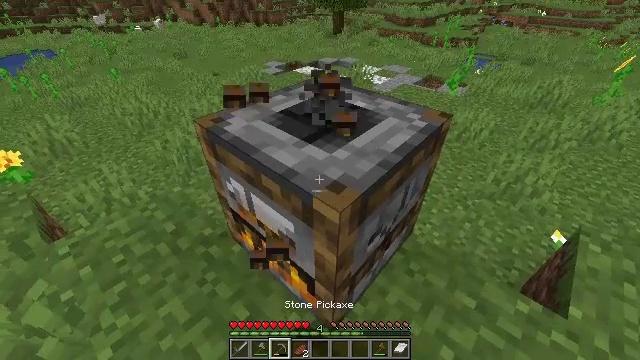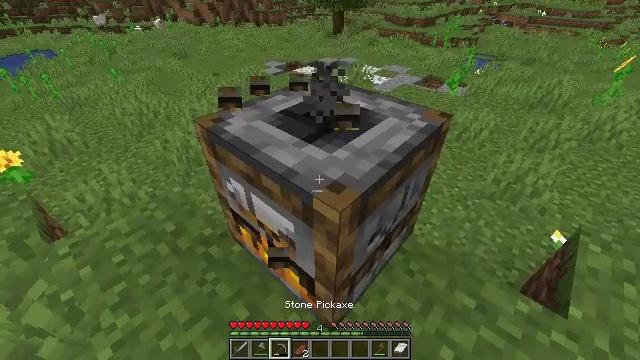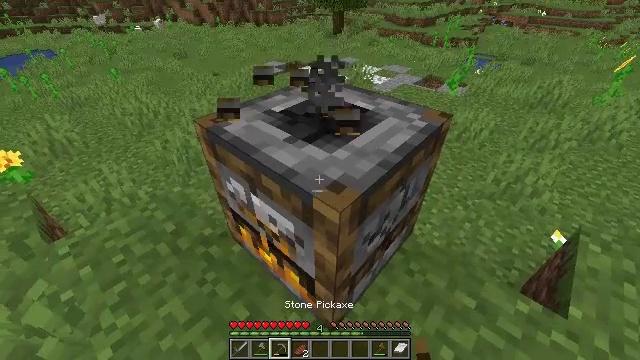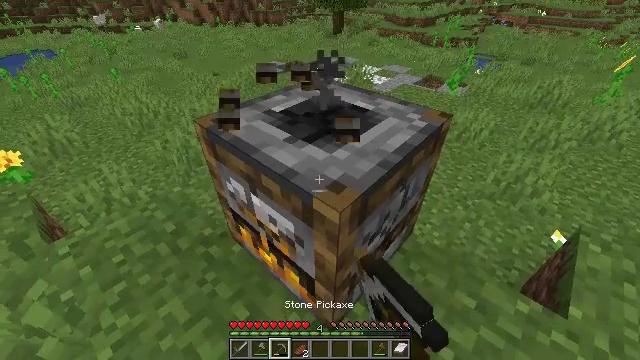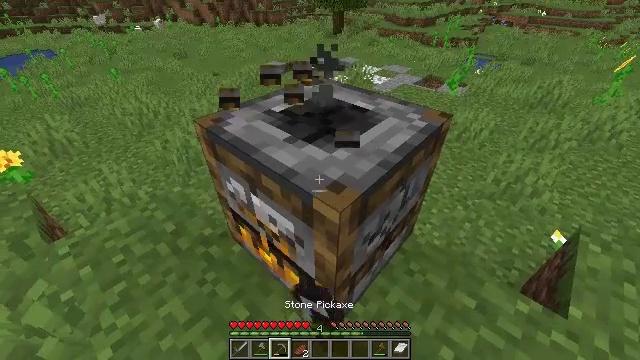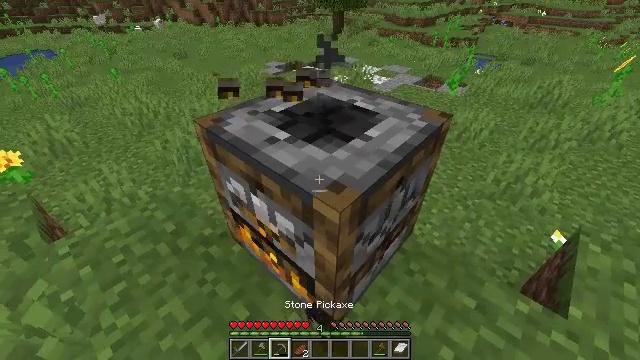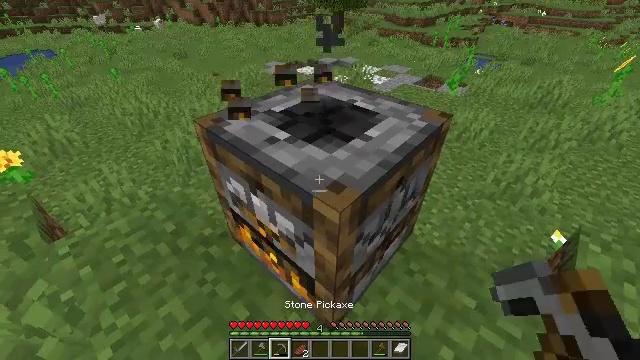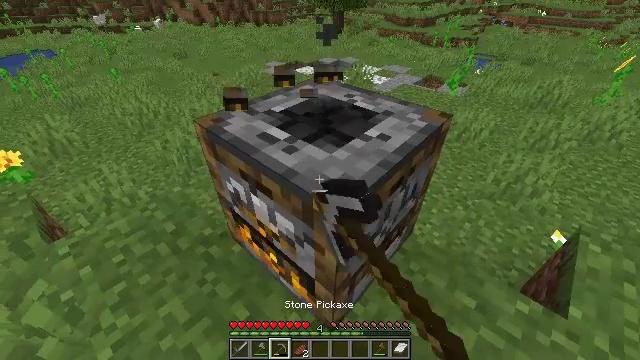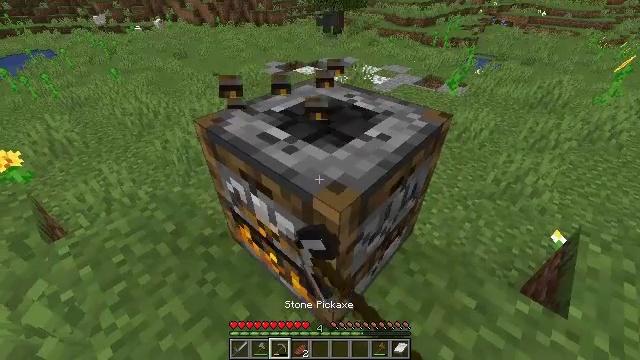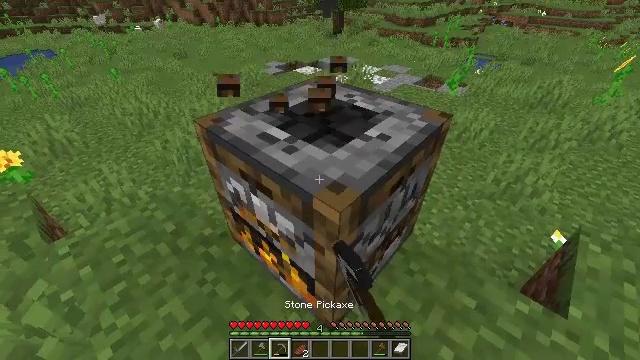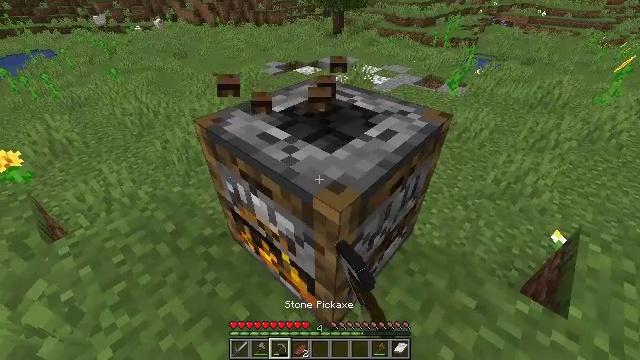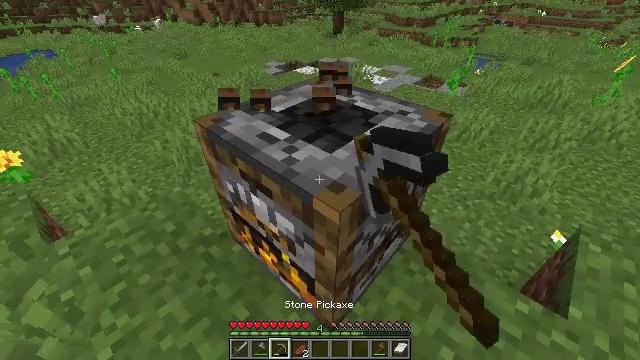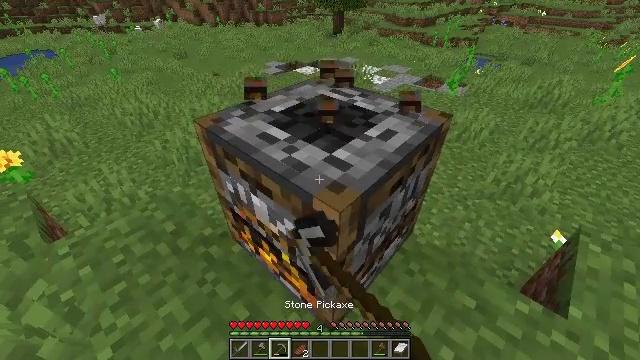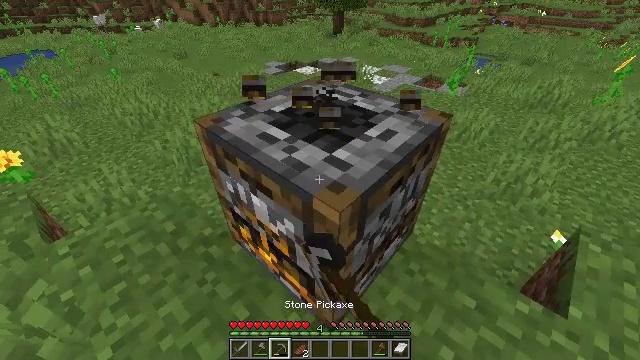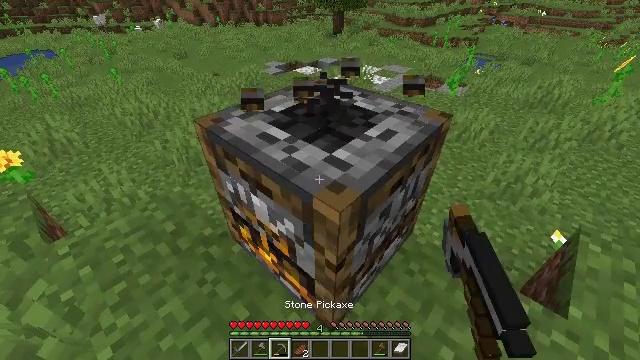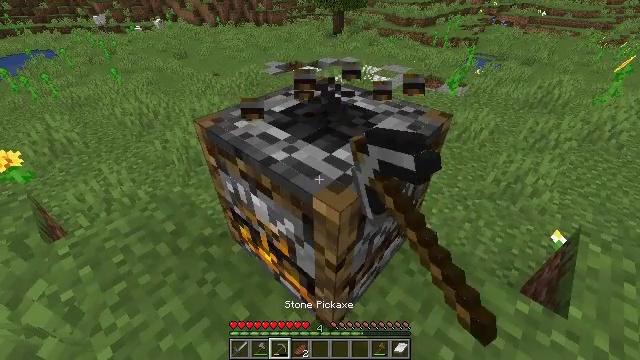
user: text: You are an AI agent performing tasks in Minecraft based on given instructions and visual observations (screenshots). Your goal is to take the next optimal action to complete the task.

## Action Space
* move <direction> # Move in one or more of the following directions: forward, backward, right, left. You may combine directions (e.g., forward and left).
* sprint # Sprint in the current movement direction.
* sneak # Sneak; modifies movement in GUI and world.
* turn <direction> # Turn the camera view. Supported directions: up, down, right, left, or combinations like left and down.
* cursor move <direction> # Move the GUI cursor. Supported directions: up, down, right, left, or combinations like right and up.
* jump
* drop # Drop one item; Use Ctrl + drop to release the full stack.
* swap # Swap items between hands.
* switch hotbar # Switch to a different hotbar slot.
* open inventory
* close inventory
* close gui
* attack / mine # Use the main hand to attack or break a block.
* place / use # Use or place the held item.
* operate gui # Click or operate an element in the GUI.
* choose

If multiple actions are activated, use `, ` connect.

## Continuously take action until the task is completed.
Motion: motion action
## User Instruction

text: Break the smoker to collect it.
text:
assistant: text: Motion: attack / mine
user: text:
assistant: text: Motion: attack / mine
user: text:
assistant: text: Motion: attack / mine
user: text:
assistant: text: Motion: attack / mine
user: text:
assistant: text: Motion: attack / mine
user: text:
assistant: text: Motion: attack / mine
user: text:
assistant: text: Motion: attack / mine
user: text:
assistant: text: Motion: attack / mine
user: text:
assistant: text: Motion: attack / mine
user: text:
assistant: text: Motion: attack / mine
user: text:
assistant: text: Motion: attack / mine
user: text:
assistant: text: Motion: attack / mine
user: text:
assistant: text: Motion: attack / mine
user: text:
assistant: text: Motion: attack / mine
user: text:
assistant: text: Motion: attack / mine
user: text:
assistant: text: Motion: attack / mine
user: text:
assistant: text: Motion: attack / mine
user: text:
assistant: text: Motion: attack / mine
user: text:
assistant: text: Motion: attack / mine
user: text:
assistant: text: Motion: attack / mine
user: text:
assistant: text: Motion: attack / mine
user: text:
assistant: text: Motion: attack / mine
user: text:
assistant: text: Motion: attack / mine